Interaction volume radius: 10 \u00c5
Interaction volume height: 10 \u00c5
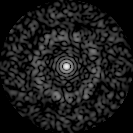
Disorder parameter: 0.8209